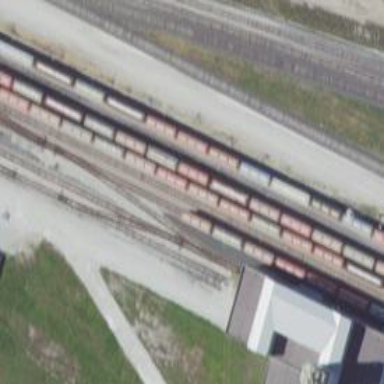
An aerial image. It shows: Railway yard in service.